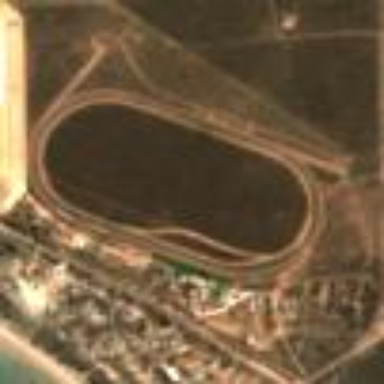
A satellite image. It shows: Sports center specializing in horse racing.